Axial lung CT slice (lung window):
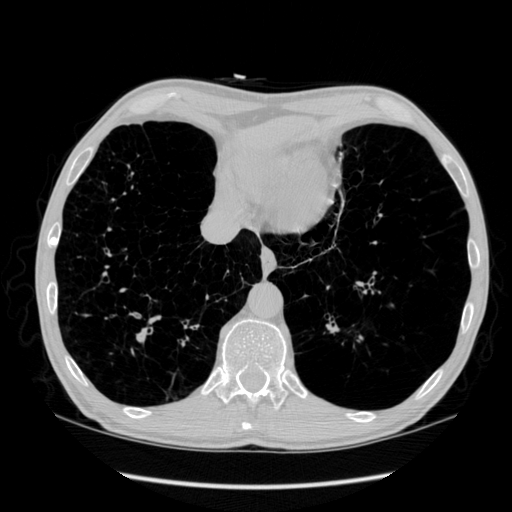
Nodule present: no